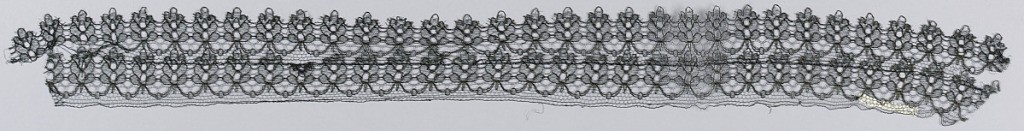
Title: Edging
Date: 19th century
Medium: cotton Technique: machine made
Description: Two pieces of black cotton lace edging formed by sewing two narrow strips together. Chantilly-style conventionalized floral pattern.